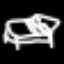
Label: bed